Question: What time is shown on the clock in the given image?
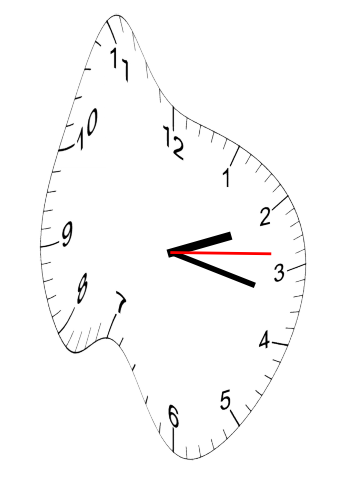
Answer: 02:17:14